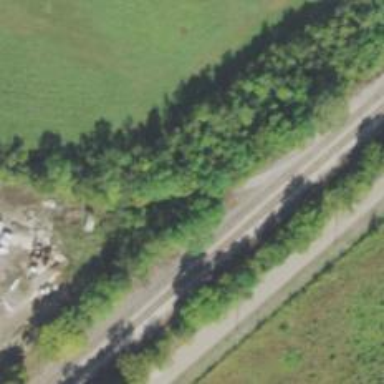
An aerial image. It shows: Abandoned railway.